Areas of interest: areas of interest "Badminton Court"
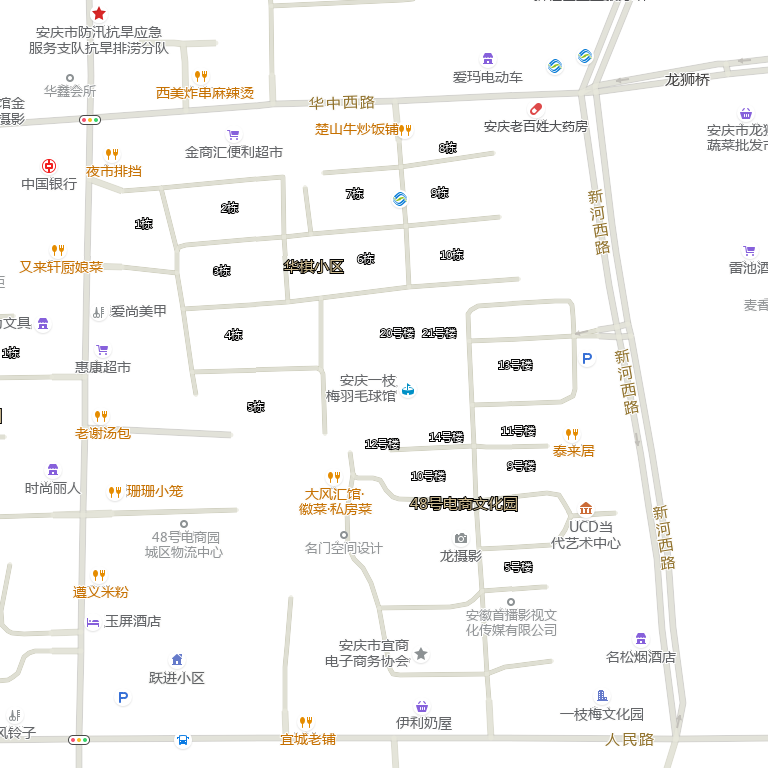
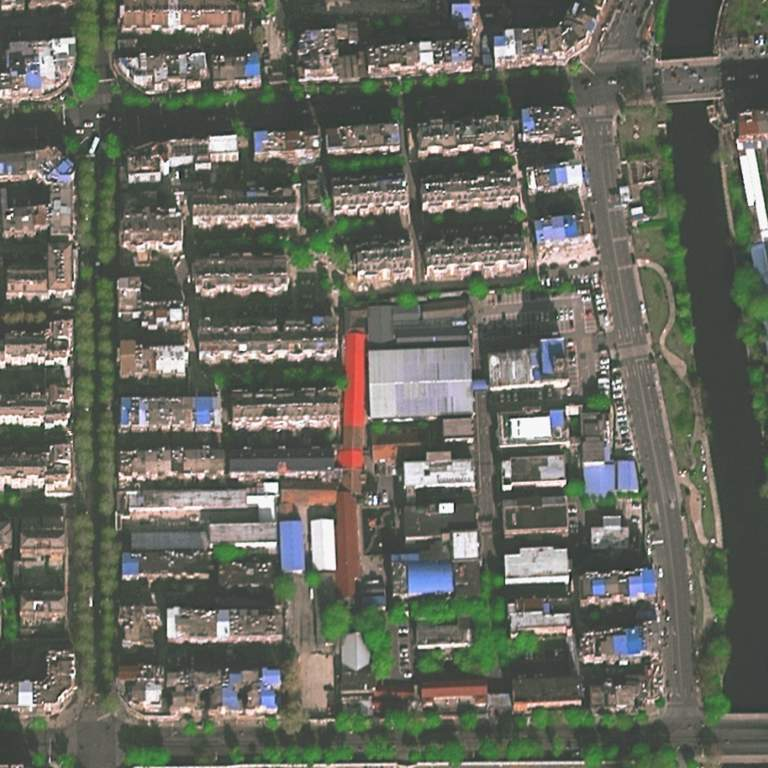